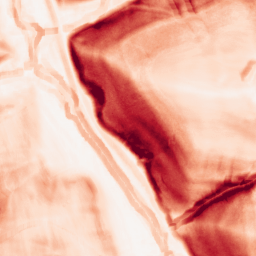
Category: morphological
Decomposition family: morphological_gradient
Decomposition parameters: size: 7
shape: square
Upsampling method: bicubic
Upsampling parameters: scale: 2
Upsampling scale: 2